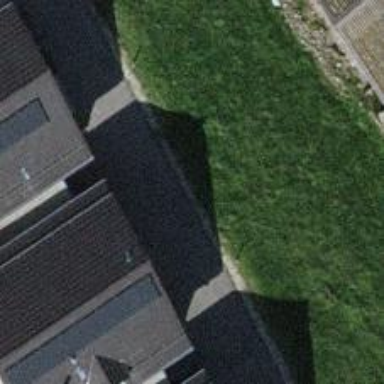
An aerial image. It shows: Simple and straightforward house.